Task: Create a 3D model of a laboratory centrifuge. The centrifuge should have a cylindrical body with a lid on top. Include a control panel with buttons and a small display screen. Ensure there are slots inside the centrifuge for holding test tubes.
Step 449:
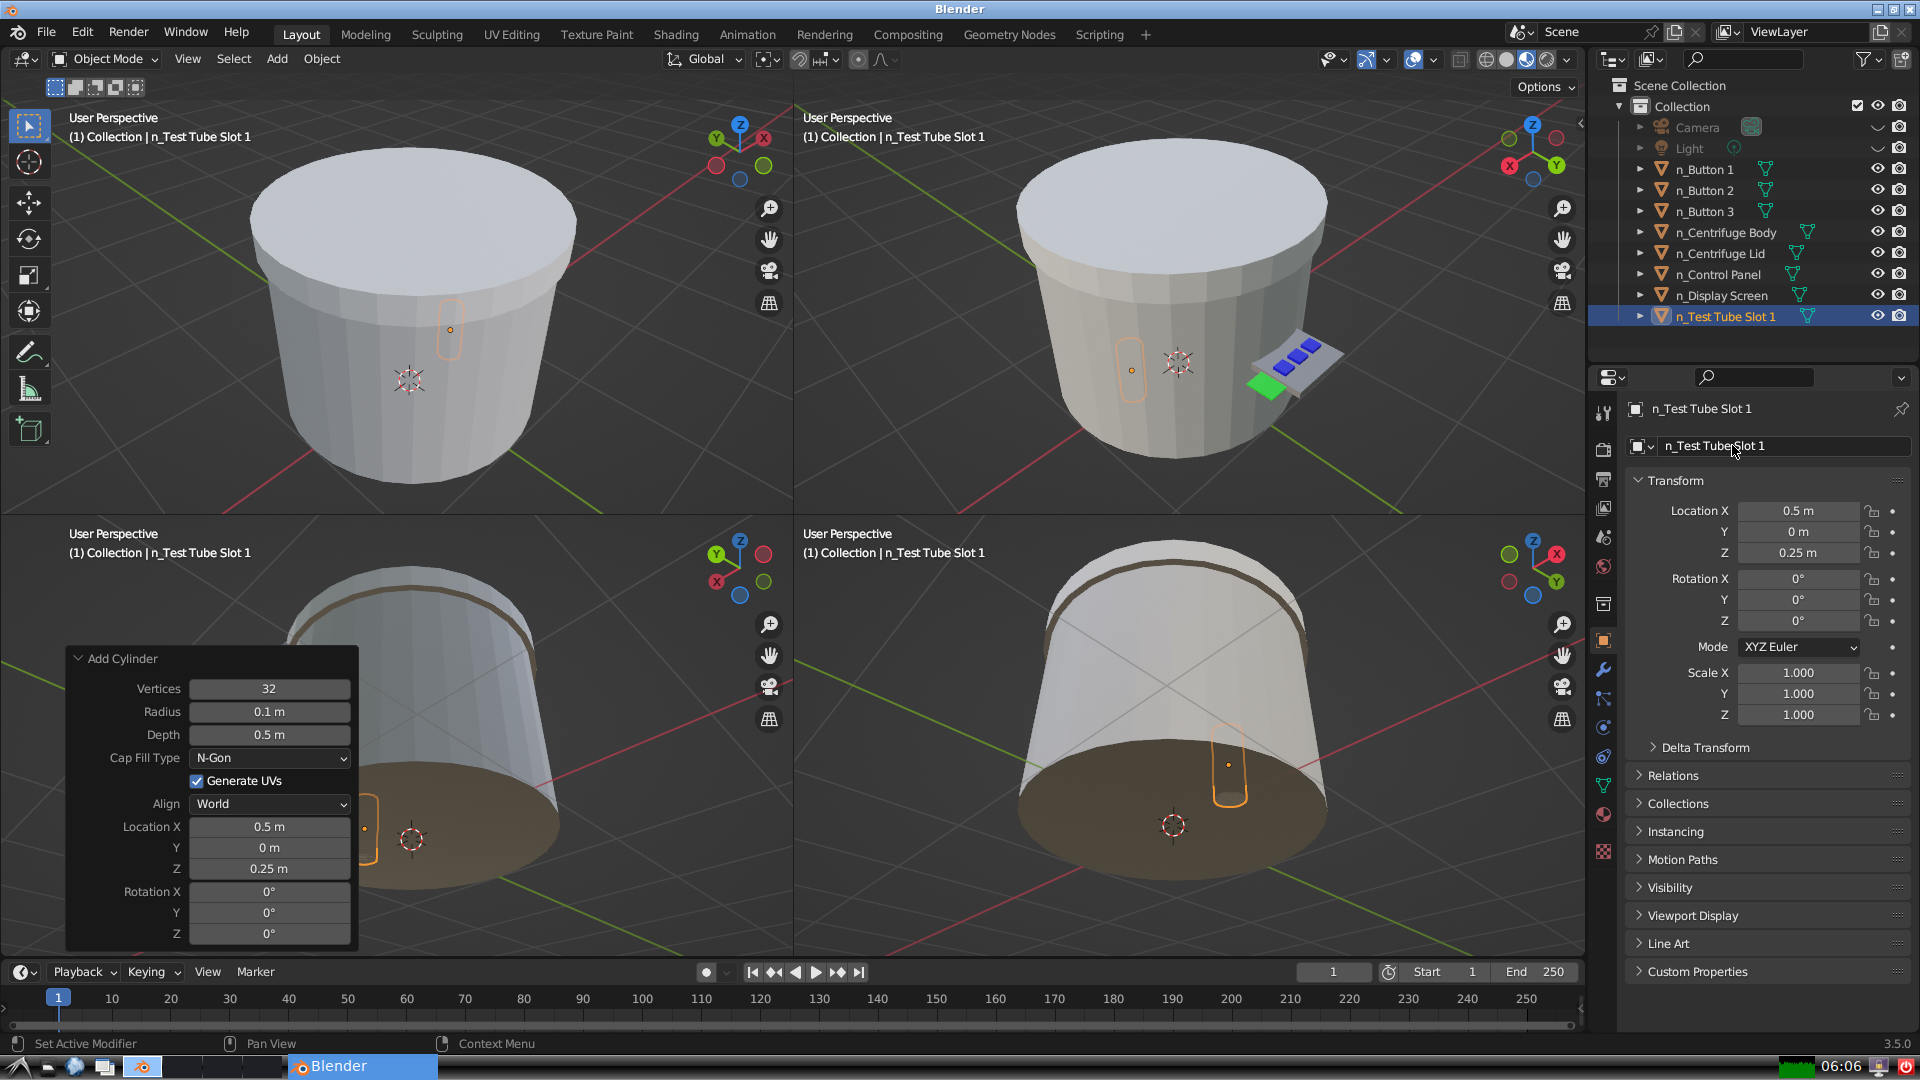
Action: {"mouse_move": [1603, 815]}